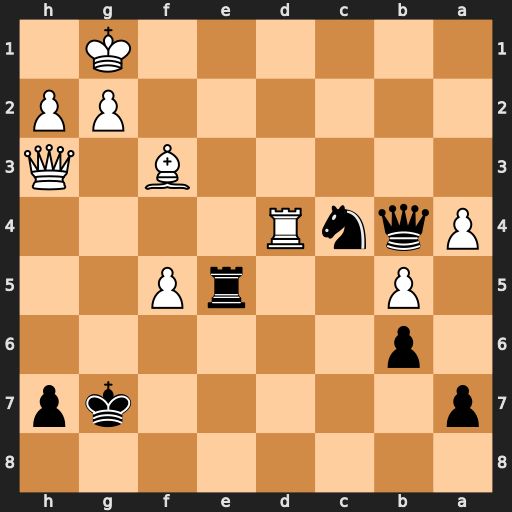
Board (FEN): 8/p5kp/1p6/1P2rP2/PqnR4/5B1Q/6PP/6K1
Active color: b
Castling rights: -
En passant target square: -
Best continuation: Qe1#